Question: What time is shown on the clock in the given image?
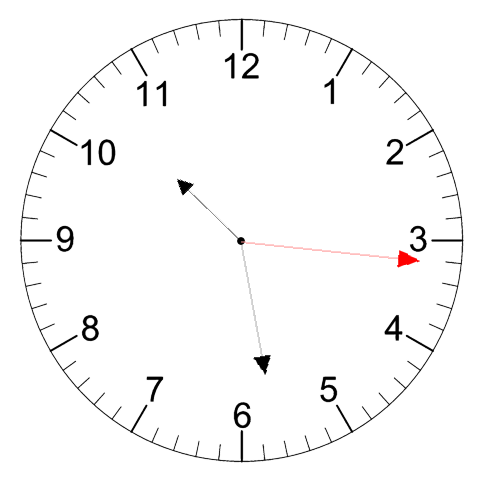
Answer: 10:28:16